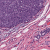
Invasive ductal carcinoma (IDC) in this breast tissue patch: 0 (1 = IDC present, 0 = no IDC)